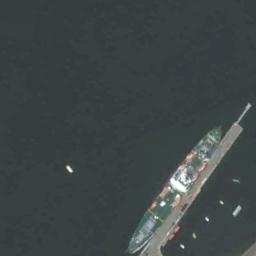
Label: ship